Field crop: maize
Growth stage: 2
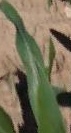
Species: maize